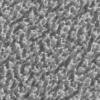
Label: not_dusty